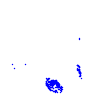
Particle: pion